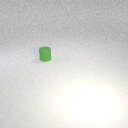
small green rubber cylinder